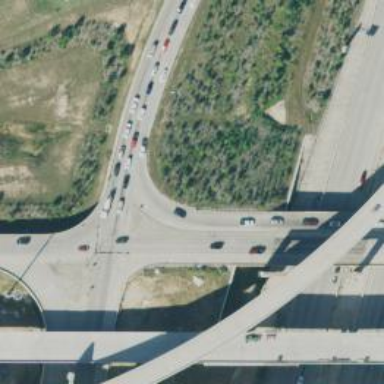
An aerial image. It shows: Secondary link road.